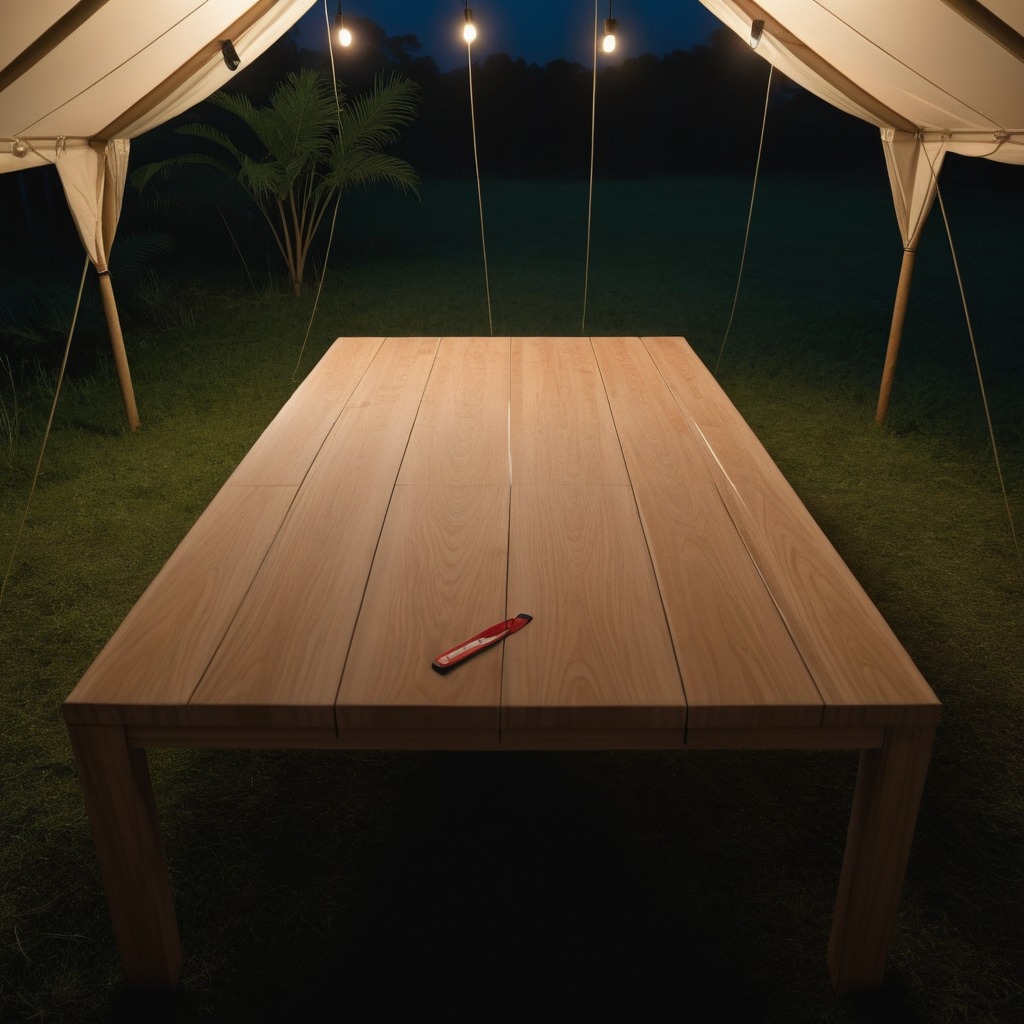
A utility knife is lying on a clean wooden table inside a jungle field workshop tent at night dim ambient light soft shadows worn but